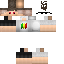
A male human skin with medium skin, wearing brown short hair dressed in a blue tshirt and black pants, featuring a closed mouth.